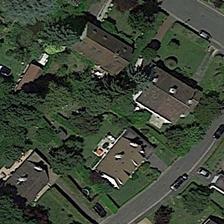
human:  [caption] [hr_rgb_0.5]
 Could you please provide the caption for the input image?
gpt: a lot of cars parked around the house .

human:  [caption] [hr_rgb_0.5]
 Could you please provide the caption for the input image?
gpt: on both sides of the road are grey roofs of house .

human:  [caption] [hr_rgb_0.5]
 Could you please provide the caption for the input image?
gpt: on both sides of the road are grey roofs of house .

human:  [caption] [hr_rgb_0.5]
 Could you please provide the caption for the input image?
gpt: a lot of cars parked around the house .

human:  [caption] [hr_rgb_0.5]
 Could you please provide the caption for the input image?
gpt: on both sides of the road are grey roofs of house .